Interaction volume radius: 5 \u00c5
Interaction volume height: 15 \u00c5
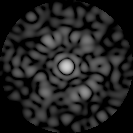
Disorder parameter: 0.6965